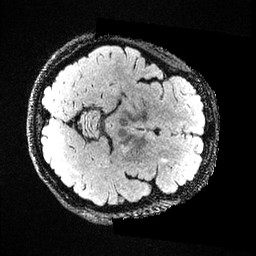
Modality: FLAIR
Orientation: axial
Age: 39
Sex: female
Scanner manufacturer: ge
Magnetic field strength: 3 T
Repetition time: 4.802 s
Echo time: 0.1159 s